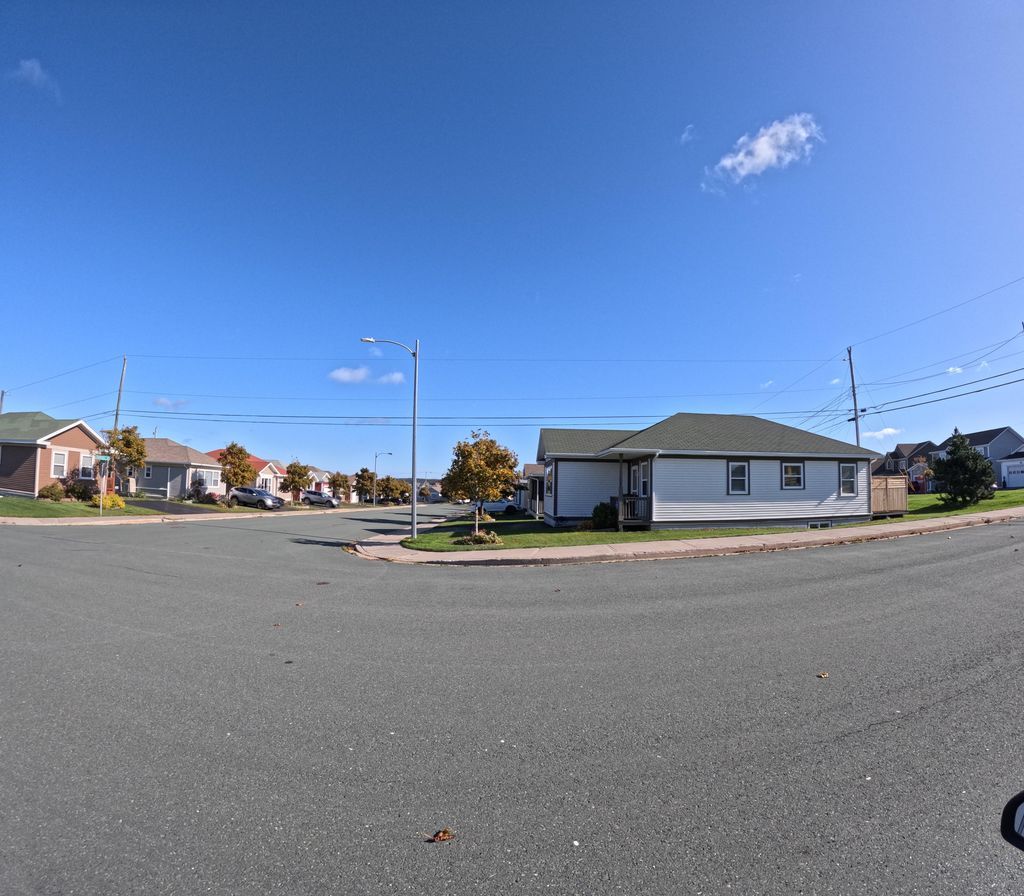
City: st_johns